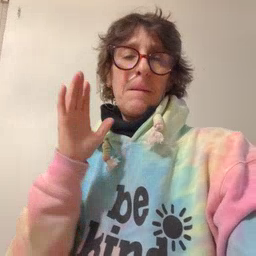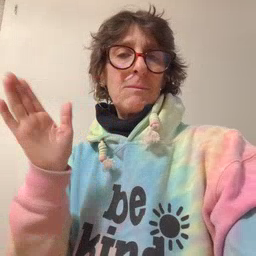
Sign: bedroom